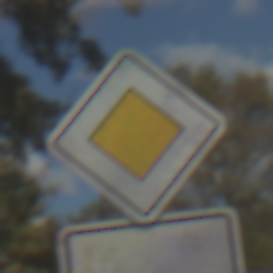
Verkehrszeichen: Vorfahrtsstrasse
Zusatzzeichen unten: VerlaufVorfahrtsstrasse9
Umgebung: Outdoor, Nature
Tageszeit: MorningAfternoon
Wetter: PartlyCloudy
Licht: Natural
Jahreszeit: NotSpecified
Kontrast: HighContrast